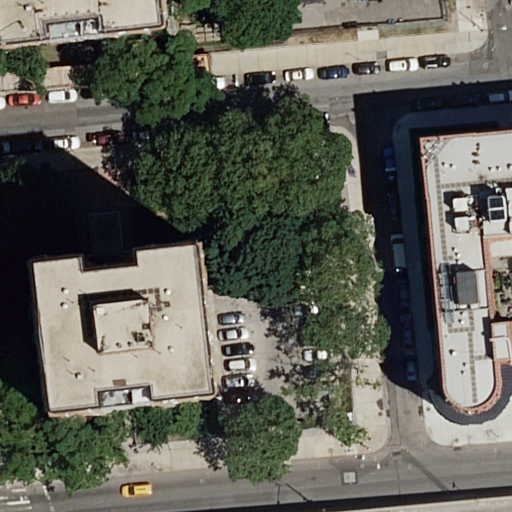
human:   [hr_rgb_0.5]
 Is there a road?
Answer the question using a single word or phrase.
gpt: yes

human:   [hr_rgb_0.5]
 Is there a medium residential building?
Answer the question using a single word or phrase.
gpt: no

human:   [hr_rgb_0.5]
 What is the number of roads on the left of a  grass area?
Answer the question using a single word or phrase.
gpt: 0

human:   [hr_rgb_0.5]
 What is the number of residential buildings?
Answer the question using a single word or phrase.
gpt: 3

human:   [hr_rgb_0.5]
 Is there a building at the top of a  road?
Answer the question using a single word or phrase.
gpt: yes

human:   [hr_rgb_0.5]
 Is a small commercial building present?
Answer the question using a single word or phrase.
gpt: no

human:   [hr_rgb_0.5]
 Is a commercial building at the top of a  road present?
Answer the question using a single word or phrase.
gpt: no

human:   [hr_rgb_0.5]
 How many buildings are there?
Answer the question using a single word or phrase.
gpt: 3

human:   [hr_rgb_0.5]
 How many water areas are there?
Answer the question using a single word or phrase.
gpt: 0

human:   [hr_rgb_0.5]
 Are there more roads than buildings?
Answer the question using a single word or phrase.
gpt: no

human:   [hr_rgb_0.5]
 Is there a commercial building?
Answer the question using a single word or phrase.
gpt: no

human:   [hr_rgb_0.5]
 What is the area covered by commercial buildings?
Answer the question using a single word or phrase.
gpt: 0m2

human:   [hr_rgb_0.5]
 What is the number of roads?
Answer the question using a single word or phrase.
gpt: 3

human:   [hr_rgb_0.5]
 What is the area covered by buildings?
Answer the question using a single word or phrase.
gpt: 2333m2

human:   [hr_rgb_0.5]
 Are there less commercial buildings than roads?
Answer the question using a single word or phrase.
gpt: yes

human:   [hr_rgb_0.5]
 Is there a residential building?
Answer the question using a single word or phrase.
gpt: yes

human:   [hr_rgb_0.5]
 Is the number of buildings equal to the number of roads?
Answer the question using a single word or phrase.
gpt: yes

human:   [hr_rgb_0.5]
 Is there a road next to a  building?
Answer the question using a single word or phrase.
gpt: yes

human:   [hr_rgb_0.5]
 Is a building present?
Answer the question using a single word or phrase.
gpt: yes

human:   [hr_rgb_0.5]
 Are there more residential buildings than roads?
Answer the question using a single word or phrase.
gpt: no

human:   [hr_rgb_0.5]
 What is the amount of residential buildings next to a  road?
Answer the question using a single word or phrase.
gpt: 3

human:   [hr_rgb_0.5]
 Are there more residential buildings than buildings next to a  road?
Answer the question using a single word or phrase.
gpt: no

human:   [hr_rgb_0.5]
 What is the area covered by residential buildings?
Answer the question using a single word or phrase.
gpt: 2333m2

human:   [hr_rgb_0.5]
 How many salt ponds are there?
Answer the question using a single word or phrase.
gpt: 0

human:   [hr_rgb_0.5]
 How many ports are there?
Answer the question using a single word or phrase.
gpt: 0

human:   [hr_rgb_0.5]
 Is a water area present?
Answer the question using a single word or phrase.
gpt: no

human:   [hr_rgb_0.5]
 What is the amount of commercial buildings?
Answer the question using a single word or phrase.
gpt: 0

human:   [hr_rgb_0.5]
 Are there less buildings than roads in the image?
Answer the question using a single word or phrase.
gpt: no

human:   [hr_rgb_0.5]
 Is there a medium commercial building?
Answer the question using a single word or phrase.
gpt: no

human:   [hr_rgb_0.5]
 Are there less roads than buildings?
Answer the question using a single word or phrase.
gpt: no

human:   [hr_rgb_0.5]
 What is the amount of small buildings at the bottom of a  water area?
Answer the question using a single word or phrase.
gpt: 0

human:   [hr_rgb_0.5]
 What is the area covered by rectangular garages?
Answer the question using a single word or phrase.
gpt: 0m2

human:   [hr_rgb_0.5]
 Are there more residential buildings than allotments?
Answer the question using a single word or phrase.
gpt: yes

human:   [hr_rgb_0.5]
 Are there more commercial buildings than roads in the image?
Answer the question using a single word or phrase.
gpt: no

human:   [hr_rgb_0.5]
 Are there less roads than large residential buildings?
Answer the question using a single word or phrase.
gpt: no

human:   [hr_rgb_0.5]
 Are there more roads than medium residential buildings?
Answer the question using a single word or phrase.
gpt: yes

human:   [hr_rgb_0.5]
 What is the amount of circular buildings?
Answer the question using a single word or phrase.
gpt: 0

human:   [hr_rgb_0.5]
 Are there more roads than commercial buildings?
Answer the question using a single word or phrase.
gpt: yes

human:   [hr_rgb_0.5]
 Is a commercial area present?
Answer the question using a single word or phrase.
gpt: no

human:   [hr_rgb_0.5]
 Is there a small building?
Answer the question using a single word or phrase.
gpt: yes

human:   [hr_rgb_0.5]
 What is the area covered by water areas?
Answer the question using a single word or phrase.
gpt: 0m2

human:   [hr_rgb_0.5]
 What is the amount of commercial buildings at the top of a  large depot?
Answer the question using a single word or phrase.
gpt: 0

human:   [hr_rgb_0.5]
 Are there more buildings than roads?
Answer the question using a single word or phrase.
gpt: no

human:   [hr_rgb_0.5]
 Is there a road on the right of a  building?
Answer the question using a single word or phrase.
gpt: yes

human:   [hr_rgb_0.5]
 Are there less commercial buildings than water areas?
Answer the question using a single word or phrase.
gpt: no

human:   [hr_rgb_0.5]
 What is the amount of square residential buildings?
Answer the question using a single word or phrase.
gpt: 0

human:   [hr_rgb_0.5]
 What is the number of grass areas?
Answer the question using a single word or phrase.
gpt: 0

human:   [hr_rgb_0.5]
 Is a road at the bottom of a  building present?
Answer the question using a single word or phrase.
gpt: yes

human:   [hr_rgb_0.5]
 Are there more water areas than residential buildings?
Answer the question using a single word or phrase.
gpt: no

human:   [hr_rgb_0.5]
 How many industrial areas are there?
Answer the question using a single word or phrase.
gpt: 0

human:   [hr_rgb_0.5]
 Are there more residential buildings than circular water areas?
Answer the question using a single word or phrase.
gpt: yes

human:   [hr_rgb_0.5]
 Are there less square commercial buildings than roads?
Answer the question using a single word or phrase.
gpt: yes

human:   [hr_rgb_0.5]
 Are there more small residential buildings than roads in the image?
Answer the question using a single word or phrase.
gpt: no

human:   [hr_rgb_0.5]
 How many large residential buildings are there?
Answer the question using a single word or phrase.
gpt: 2

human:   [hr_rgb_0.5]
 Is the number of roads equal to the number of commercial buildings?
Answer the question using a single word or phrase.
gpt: no

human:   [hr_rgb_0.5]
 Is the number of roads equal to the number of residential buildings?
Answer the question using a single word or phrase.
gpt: yes

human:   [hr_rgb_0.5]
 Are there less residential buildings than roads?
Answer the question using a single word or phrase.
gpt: no

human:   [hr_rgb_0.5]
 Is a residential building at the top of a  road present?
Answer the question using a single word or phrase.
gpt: yes

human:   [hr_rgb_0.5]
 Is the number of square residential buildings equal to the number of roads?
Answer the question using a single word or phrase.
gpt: no

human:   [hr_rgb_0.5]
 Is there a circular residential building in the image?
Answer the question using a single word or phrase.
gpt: no

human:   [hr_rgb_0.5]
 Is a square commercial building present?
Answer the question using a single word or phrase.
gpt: no

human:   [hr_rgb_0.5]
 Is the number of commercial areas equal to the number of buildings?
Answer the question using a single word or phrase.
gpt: no

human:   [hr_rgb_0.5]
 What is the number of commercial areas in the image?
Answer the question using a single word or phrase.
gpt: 0

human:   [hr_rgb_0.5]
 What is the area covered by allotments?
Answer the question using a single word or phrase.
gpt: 0m2